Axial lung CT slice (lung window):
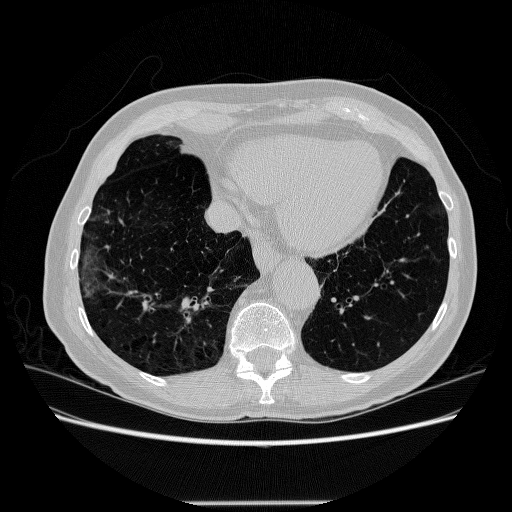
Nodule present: no